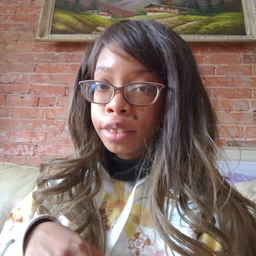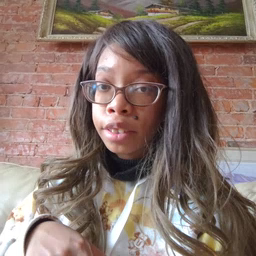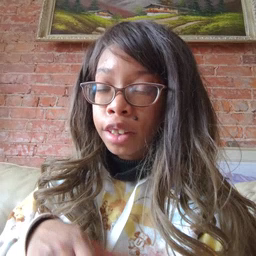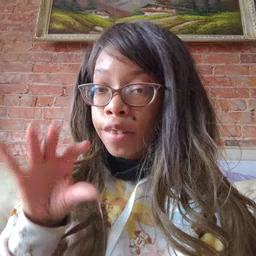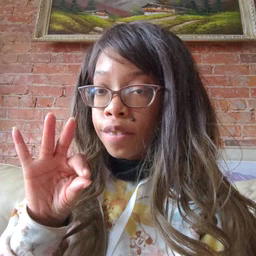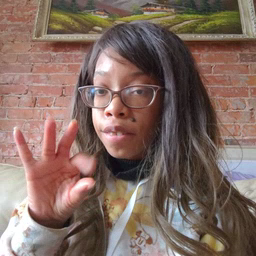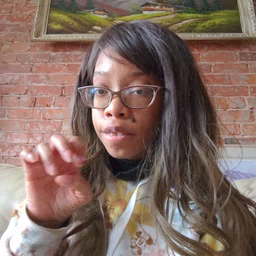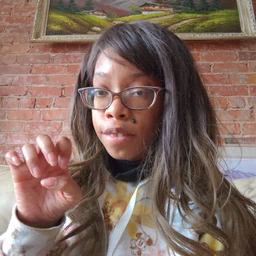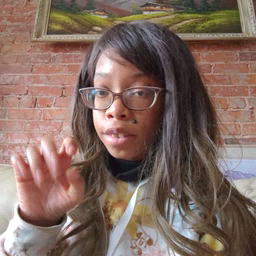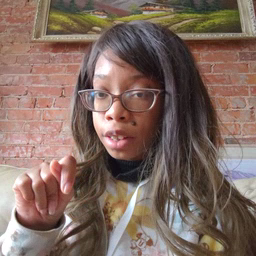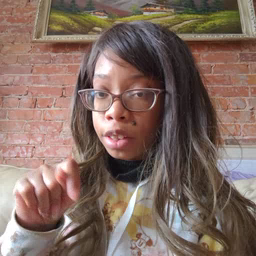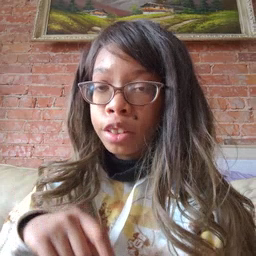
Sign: feet